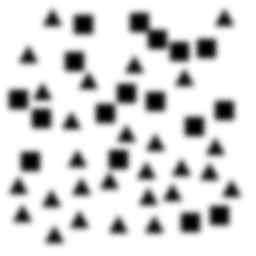
Squares: 17
Triangles: 27
Stars: 0
Total shapes: 44